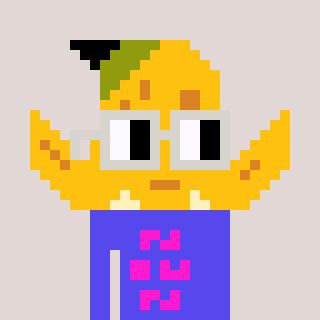
a pixel art character with square light gray glasses, a banana-shaped head and a computerblue-colored body on a warm background